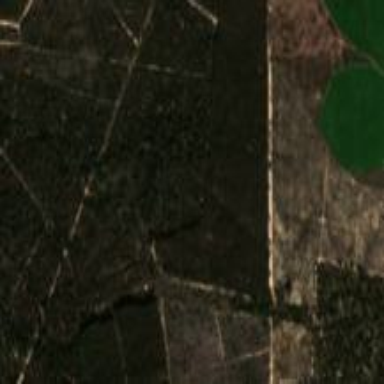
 and some parts are characterized as dehesa grassland."